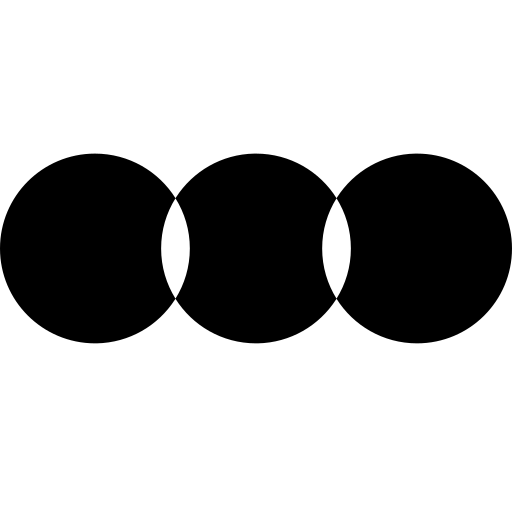
Tags: icon, FontAwesome, fa-icon, brand, letterboxd